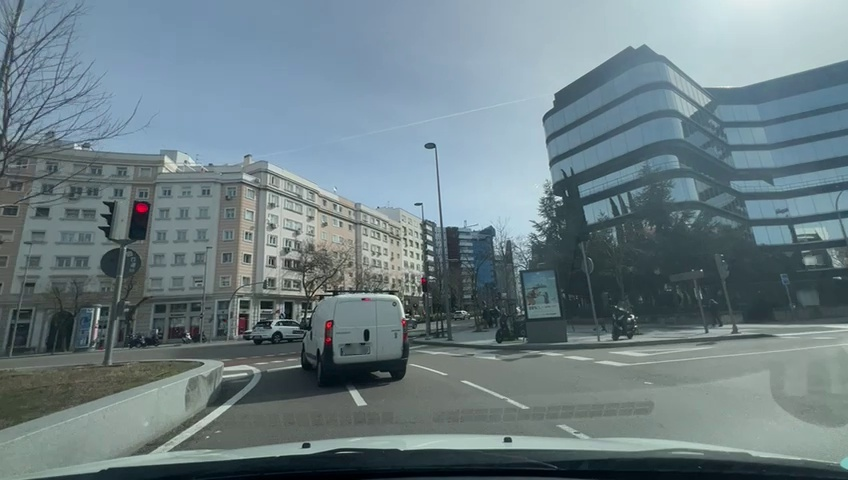
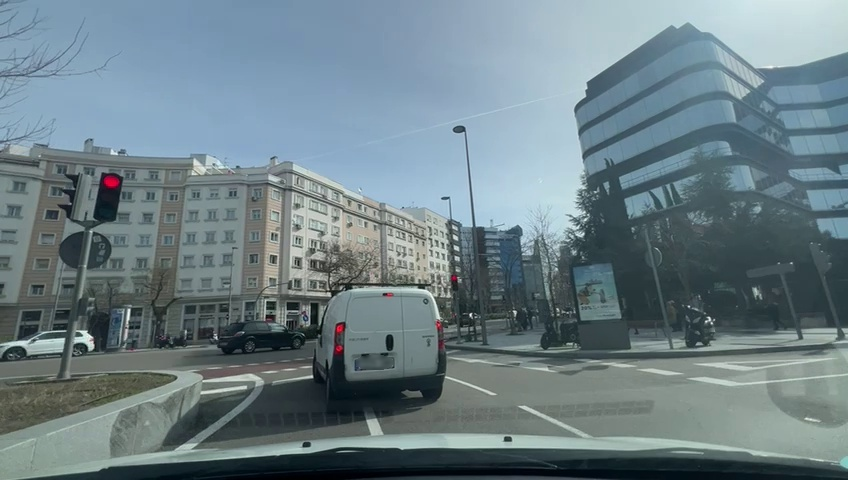
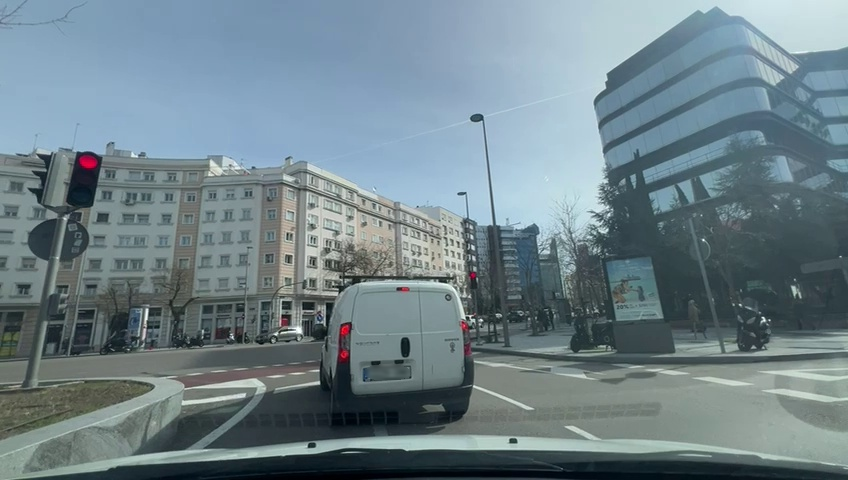
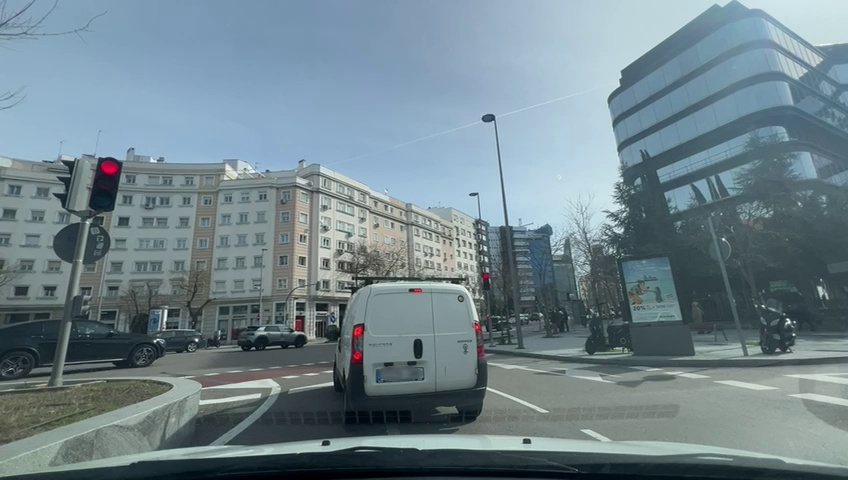
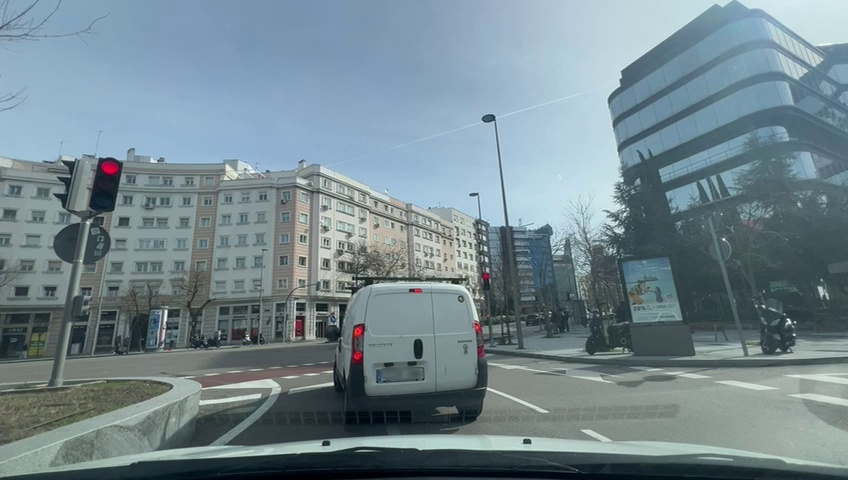
Situation: Traffic light
Question: Do you observe any red traffic light regulating the ego lane?
Answer: Yes
Reasoning: A red traffic signal is visible for the Ego's lane at the roundabout, along with another signal positioned for the right-hand lane. Both signals convey the same instruction, as the roadway allows for both proceeding straight and turning right; neither signal is dedicated exclusively to a single lane or specific maneuver.

Situation: Traffic light
Question: What is the color of the traffic light regulating the ego lane?
Answer: Red
Reasoning: A red traffic signal is visible for the Ego's lane at the roundabout, along with another signal positioned for the right-hand lane. Both signals convey the same instruction, as the roadway allows for both proceeding straight and turning right; neither signal is dedicated exclusively to a single lane or specific maneuver.

Situation: Traffic light
Question: Is the ego vehicle positioned in a dedicated right-turn lane before the traffic light?
Answer: No
Reasoning: The Ego vehicle is positioned within a two-lane roundabout featuring a central median. It is situated in the left-hand lane, stationary behind a van that has stopped in response to the same traffic signal.

Situation: Traffic light
Question: Is the ego vehicle positioned in a dedicated left-turn lane before the traffic light?
Answer: No
Reasoning: The Ego vehicle is positioned within a two-lane roundabout featuring a central median. It is situated in the left-hand lane, stationary behind a van that has stopped in response to the same traffic signal.

Situation: Traffic light
Question: Are multiple traffic lights regulating the ego direction of travel displaying different colors simultaneously?
Answer: No
Reasoning: Two traffic lights facing the ego direction show same colors, both red